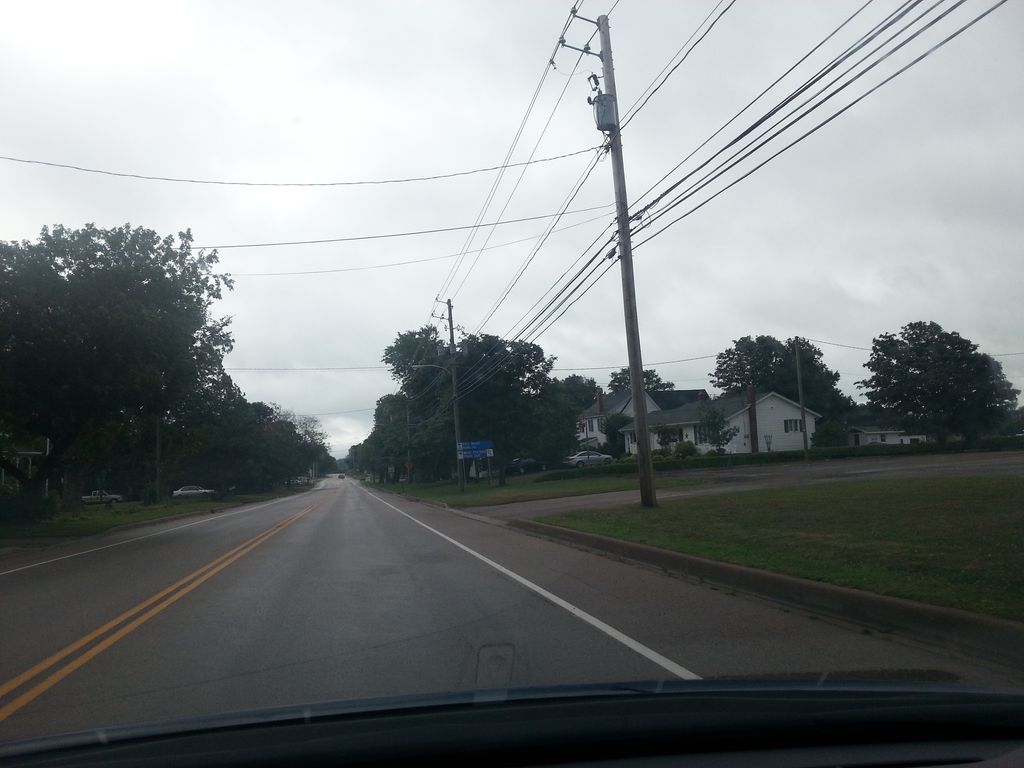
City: charlottetown